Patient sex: M
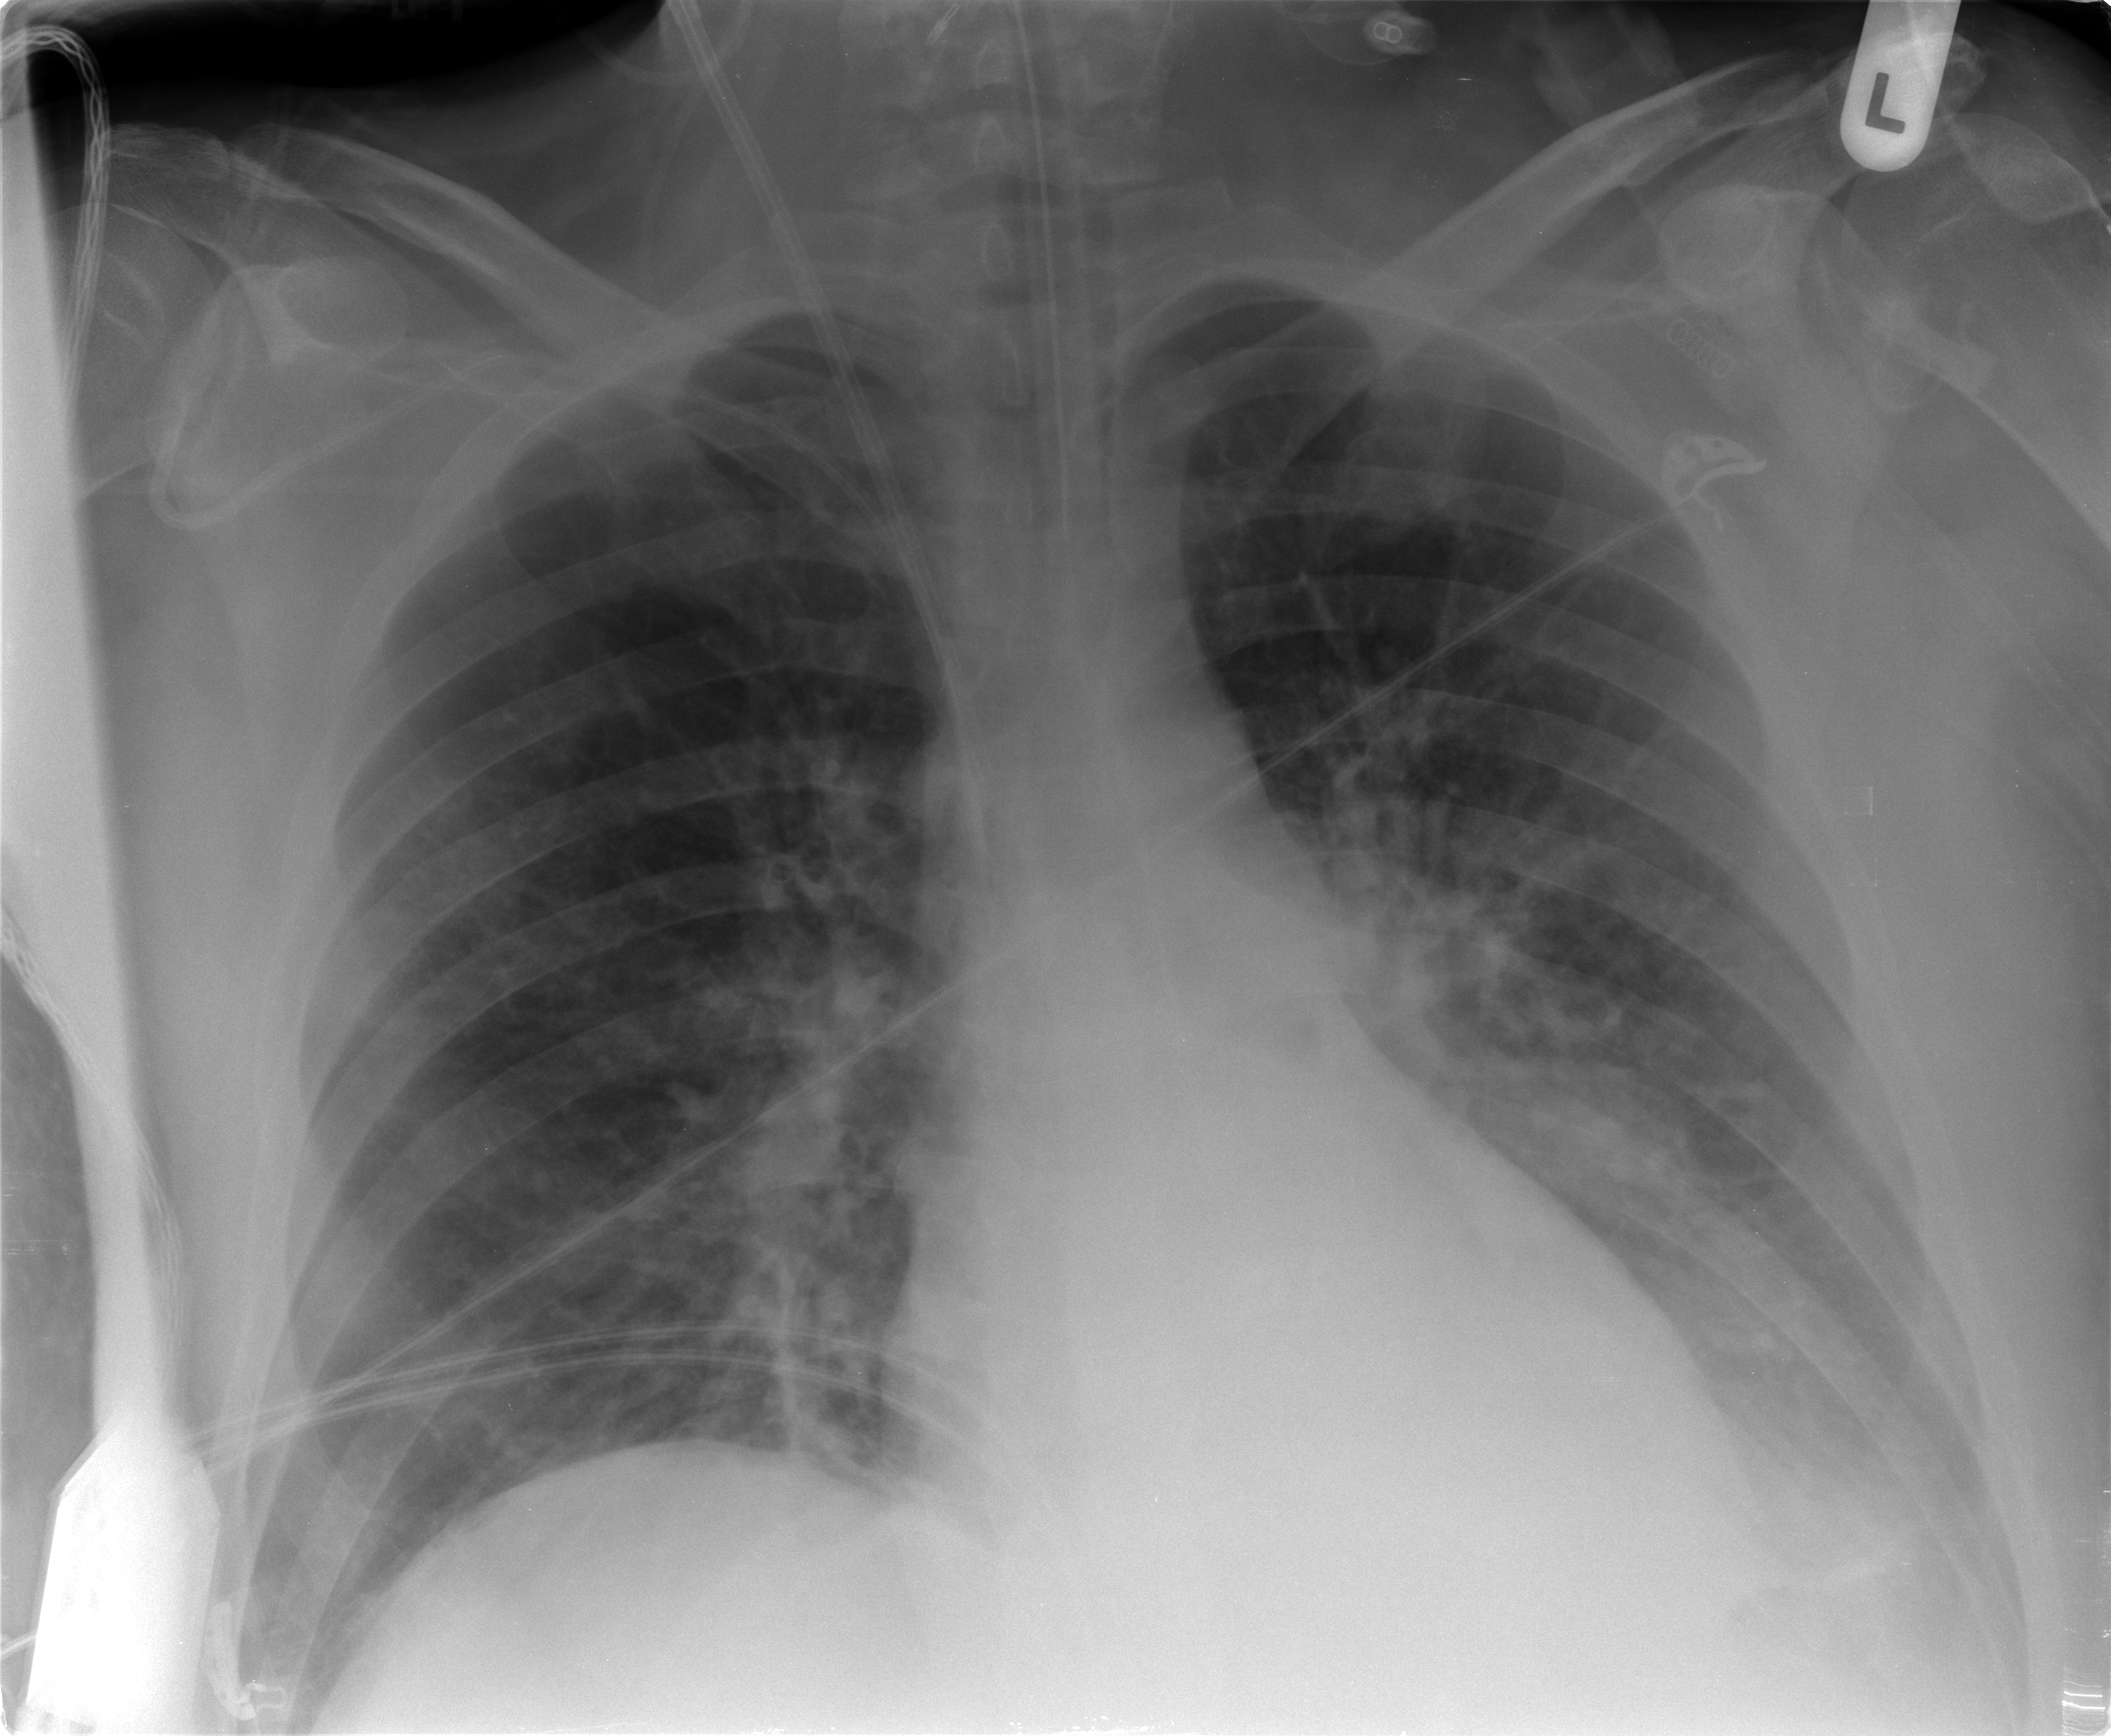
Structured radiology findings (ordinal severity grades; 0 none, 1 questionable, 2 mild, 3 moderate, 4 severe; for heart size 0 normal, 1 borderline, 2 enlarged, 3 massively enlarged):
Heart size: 0
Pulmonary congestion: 1
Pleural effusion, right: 0
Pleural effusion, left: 2
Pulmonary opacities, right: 1
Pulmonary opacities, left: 1
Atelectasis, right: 2
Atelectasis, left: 2